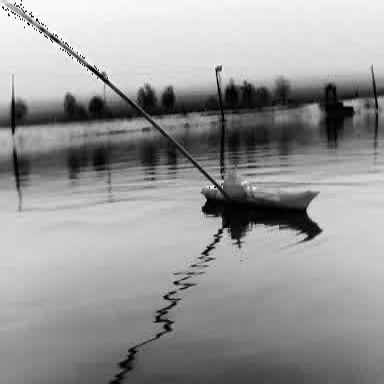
There is a warship in the infrared image.